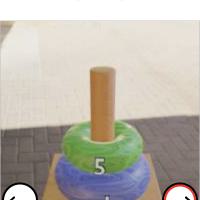
Task: sum
Answer: 6